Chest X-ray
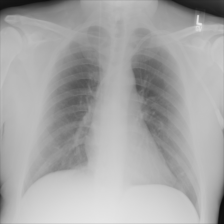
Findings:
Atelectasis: negative
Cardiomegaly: negative
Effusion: negative
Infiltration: positive
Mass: negative
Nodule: negative
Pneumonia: negative
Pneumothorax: negative
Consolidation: negative
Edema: negative
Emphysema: negative
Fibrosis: negative
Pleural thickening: negative
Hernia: negative